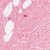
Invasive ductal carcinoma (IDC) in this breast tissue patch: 0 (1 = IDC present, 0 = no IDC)